Question: Called object:

When I call this.state.lineChartData I get the following object(see picture).
The data object looks like this:
> data: (5) [{...}, {...}, {...}, {...}, {...}, datasets: Array(0), labels: Array(0)]
When you look to the picture I only need the data [0 till 4] from the array. I need this data for a graph 'chart.js'. I don't need the datasets[] and labels[].
How can I get the array data and fill a line graph with this data.
?
'''
<Line
height={100}
data={this.state.lineChartData.data}
options={{
legend: {
display: true,
position: "bottom",
},
title: {
display: true,
text: "test",
fontSize: 20,
},
scales: {
yAxes: [
{
ticks: {
beginAtZero: true,
min: 0,
max: 100,
},
},
],
xAxes: [
{
ticks: {
beginAtZero: true,
min: 0,
max: 100,
},
},
],
},
}}
/>
)}
'''
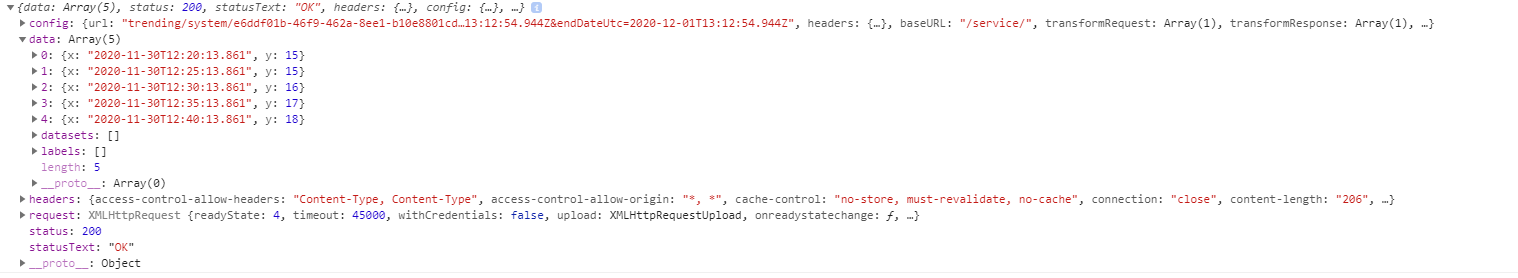
Answer: So you should set your response as state variable differently:
'''
fetch('...').then(resp => resp.json())
.then(resp => {
this.setState({ lineChartData: resp.data });
});
'''
But then you have to map your data to the format recognizable by chart js:
'''
this.state.lineChartData.map(item => {
item.x = item.x.split('T')[1].split('.')[0];
return item;
});
'''
That's only an example, but make sure that you supply the data in a number format for both axis. Also, I did not add labels here.